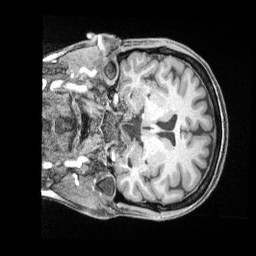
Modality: T1w
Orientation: coronal
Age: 39
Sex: female
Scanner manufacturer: siemens
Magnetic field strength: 3 T
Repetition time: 2 s
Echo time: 0.00211 s